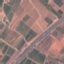
Land use / land cover class: Highway